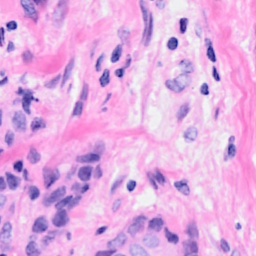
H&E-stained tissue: Breast